Question: I'm logging users in with twitter using the PFTwitterUtils loginWithBlock: method. This has always worked fine and the name of my app appears above the username and p/w ready for user input.
However, recently (which may or may not correspond to installing Fabric.io) the modal display that appears, after entering the username and password and pressing authorise app, returns this image:

Has something changed with the sdk lately? Or have i made a silly error while changing something. In short, what is the cause of this error?
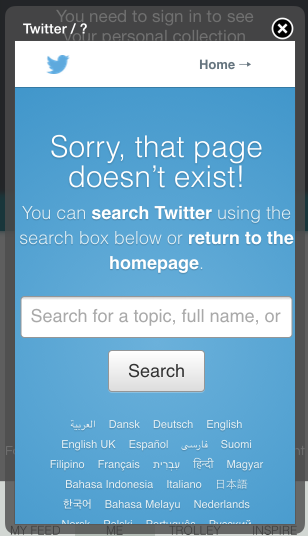
Answer: It turns out that under settings>twitter log in, my application had been switched off in there and therefore it kept throwing up that message. It really should have the capacity to notify the user when such an instance occurs.